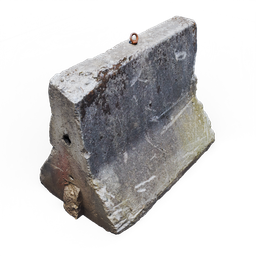
Label: architecture